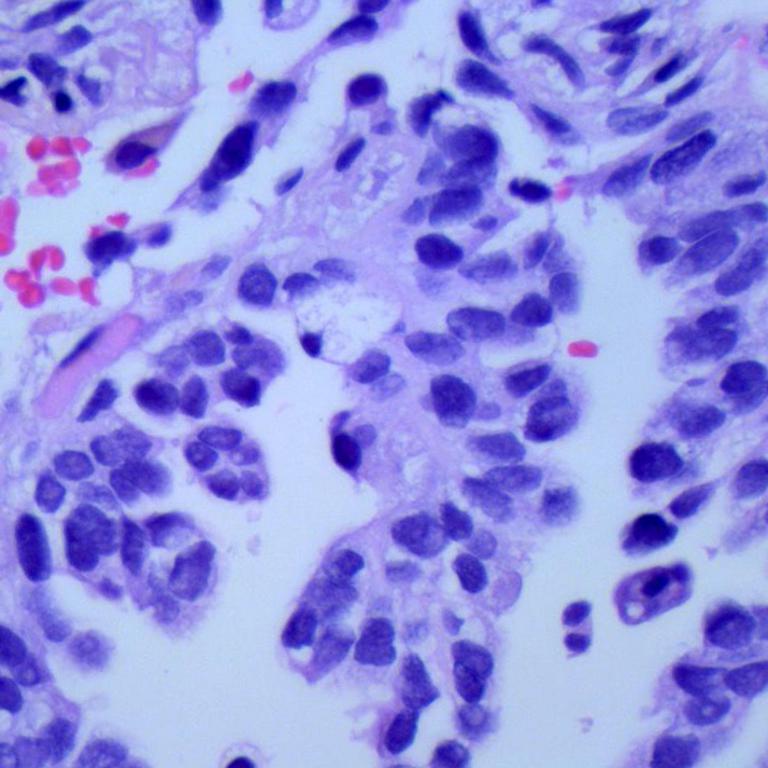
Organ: lung
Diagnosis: adenocarcinomas